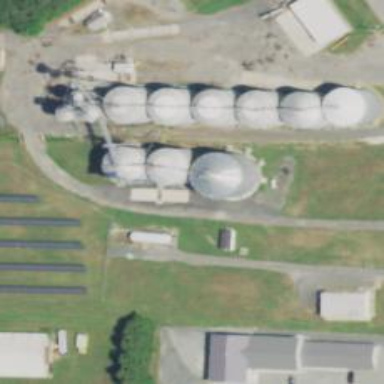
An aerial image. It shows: Storage tank that is man-made.